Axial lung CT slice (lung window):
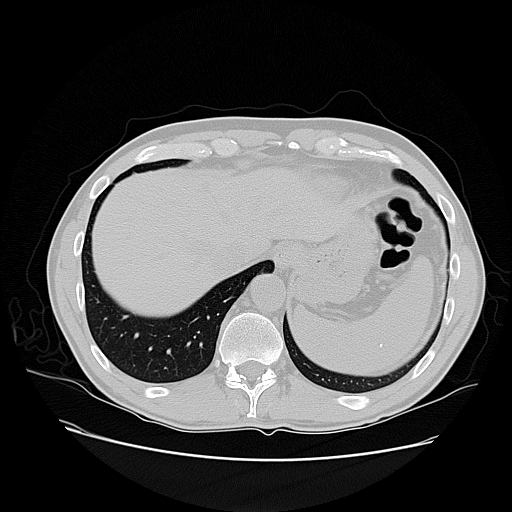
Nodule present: no